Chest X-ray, AP view. Patient: 18 years old, sex F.
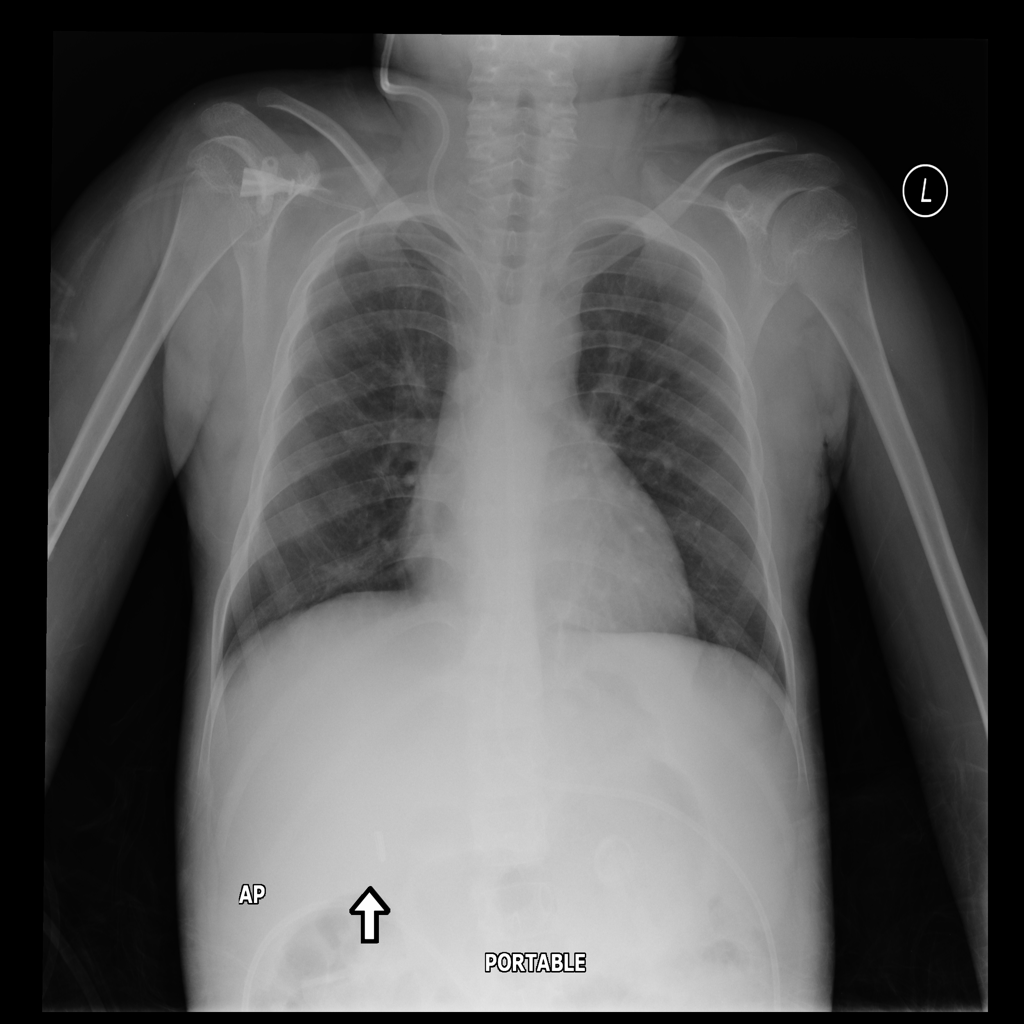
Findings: No Finding